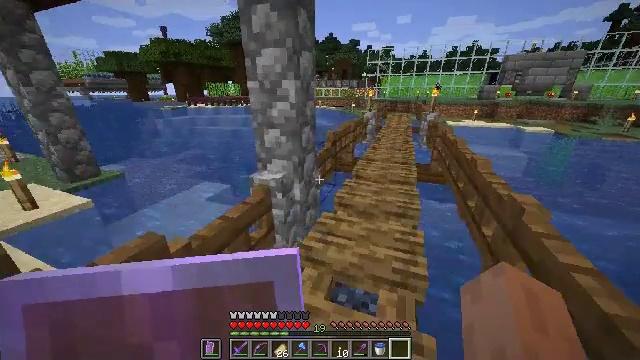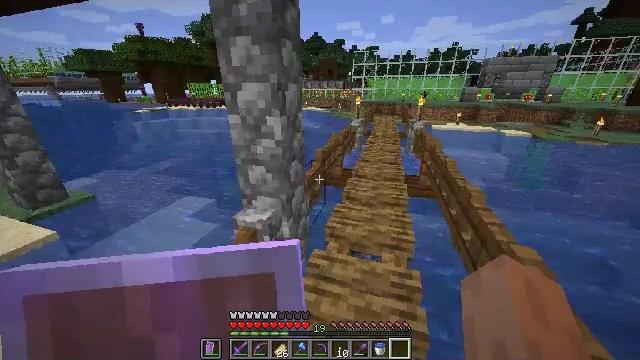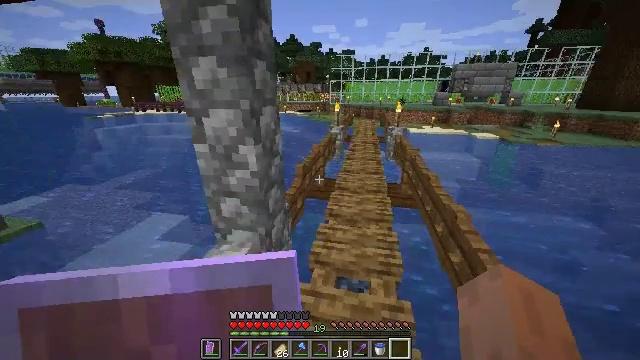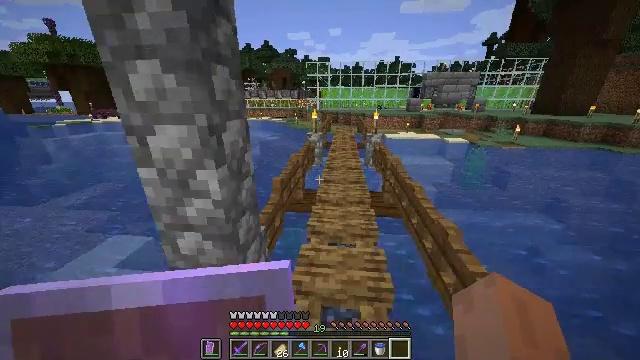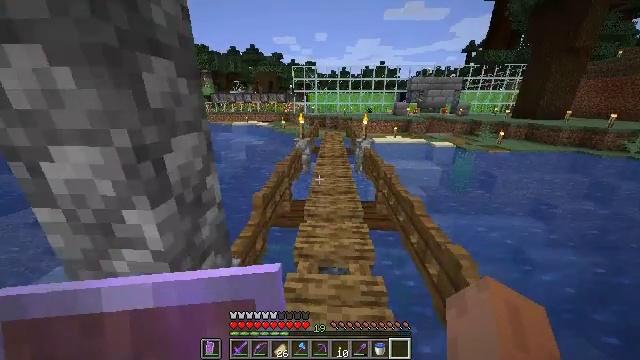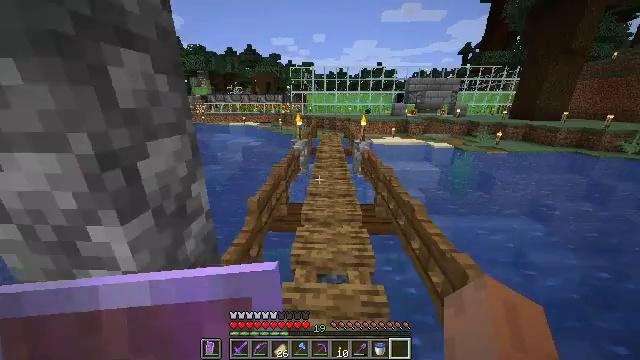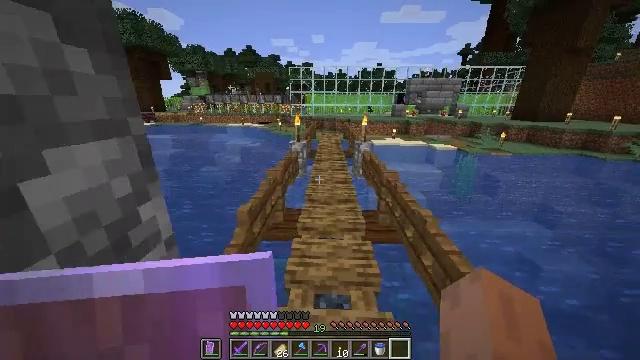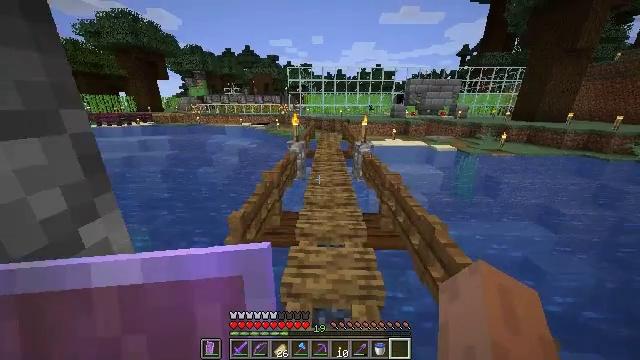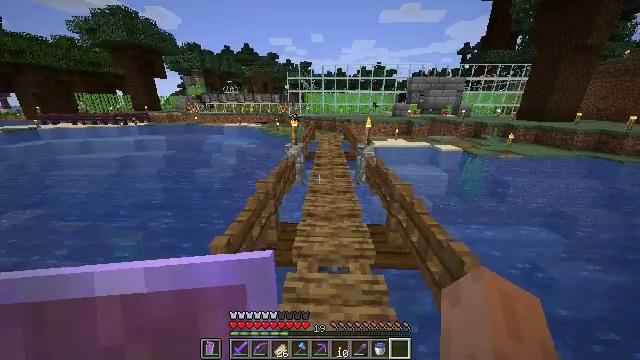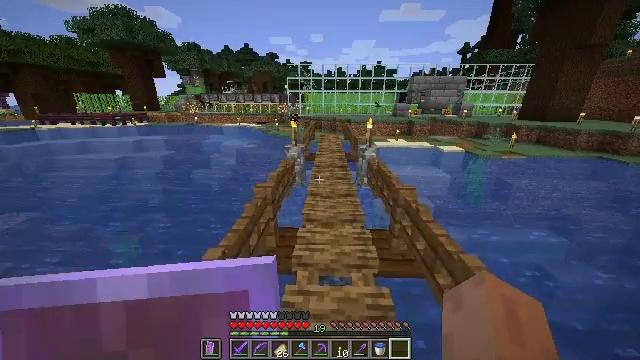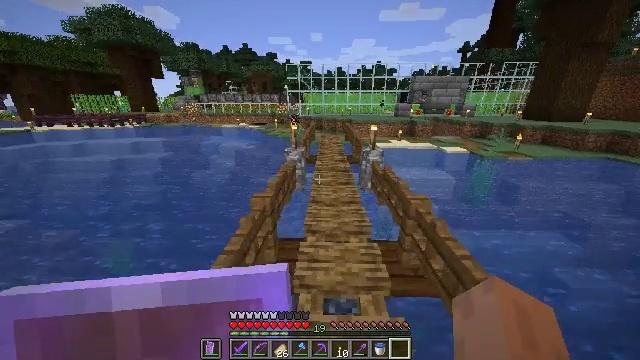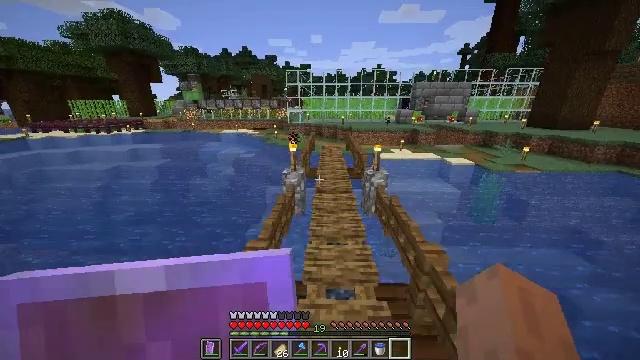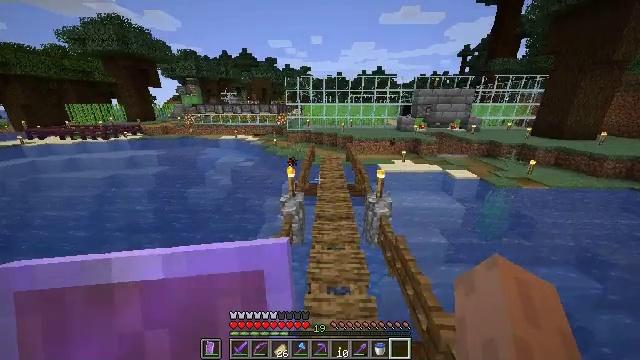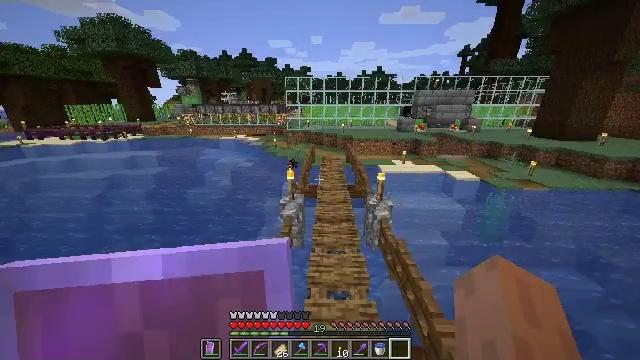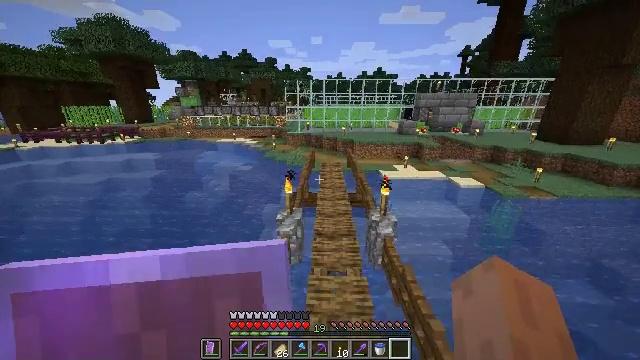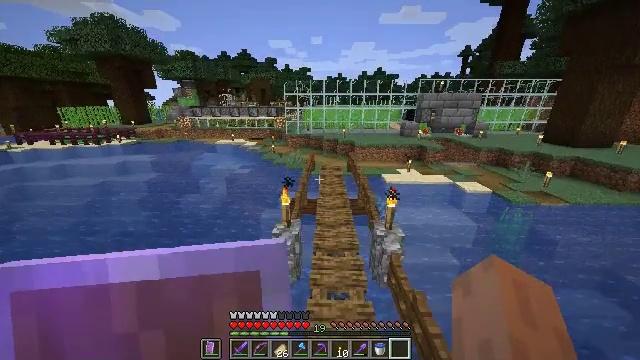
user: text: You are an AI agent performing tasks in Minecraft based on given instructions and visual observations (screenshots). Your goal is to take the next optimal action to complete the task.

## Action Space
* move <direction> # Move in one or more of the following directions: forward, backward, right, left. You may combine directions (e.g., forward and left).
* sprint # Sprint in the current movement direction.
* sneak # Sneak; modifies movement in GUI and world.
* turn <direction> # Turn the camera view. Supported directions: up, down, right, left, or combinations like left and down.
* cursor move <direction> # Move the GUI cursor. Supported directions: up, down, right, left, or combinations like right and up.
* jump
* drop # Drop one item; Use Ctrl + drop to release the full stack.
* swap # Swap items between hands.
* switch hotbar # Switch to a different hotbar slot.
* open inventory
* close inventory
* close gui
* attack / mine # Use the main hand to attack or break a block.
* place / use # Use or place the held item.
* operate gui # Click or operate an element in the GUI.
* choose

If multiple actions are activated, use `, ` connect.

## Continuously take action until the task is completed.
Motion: motion action
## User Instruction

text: Craft paper.
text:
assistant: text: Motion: move forward, sprint, turn right
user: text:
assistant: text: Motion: move forward, sprint, turn right
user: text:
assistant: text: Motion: move forward, sprint, turn right and up
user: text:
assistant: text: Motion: move forward, sprint, turn right
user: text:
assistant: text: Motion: move forward, sprint
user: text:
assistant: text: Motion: move forward, sprint
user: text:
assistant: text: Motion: move forward, sprint
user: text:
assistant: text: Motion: move forward, sprint
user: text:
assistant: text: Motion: move forward, sprint
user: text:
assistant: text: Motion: move forward, sprint, jump
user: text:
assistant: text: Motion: move forward, sprint, jump
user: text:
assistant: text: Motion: move forward, sprint, jump
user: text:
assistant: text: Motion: move forward, sprint, jump
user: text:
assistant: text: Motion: move forward, sprint, jump
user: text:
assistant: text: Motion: move forward, sprint, jump
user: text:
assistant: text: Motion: move forward, sprint
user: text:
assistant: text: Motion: move forward, sprint
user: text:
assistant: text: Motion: move forward, sprint
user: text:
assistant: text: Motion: move forward, sprint
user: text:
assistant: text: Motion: move forward, sprint
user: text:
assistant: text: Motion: move forward, sprint
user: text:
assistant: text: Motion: move forward, sprint, jump
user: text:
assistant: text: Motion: move forward, sprint, jump
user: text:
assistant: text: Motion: move forward, sprint, jump
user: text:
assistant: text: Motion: move forward, sprint, jump
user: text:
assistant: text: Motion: move forward, sprint, jump
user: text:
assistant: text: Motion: move forward, sprint, jump
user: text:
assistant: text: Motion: move forward, sprint
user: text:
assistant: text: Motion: move forward, sprint
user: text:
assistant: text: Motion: move forward, sprint